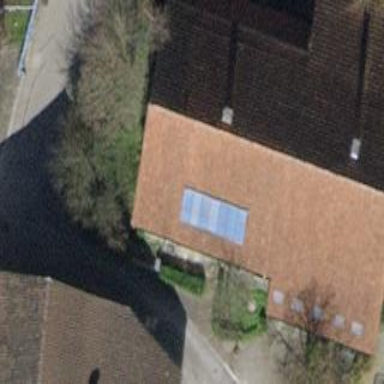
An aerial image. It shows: Farm building with gabled roof.